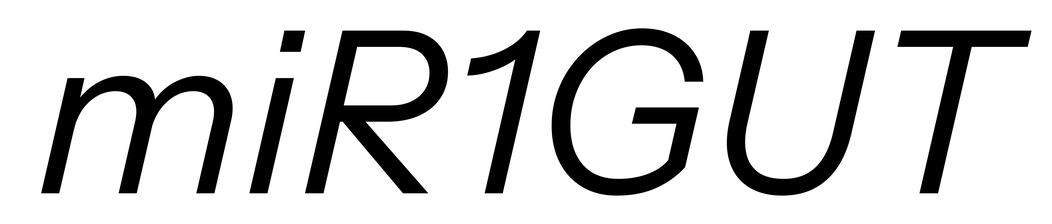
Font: InstrumentSans-Italic_Italic